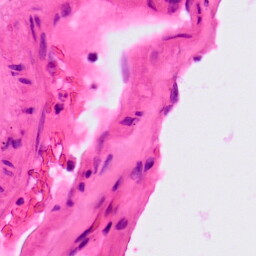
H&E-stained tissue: Lung